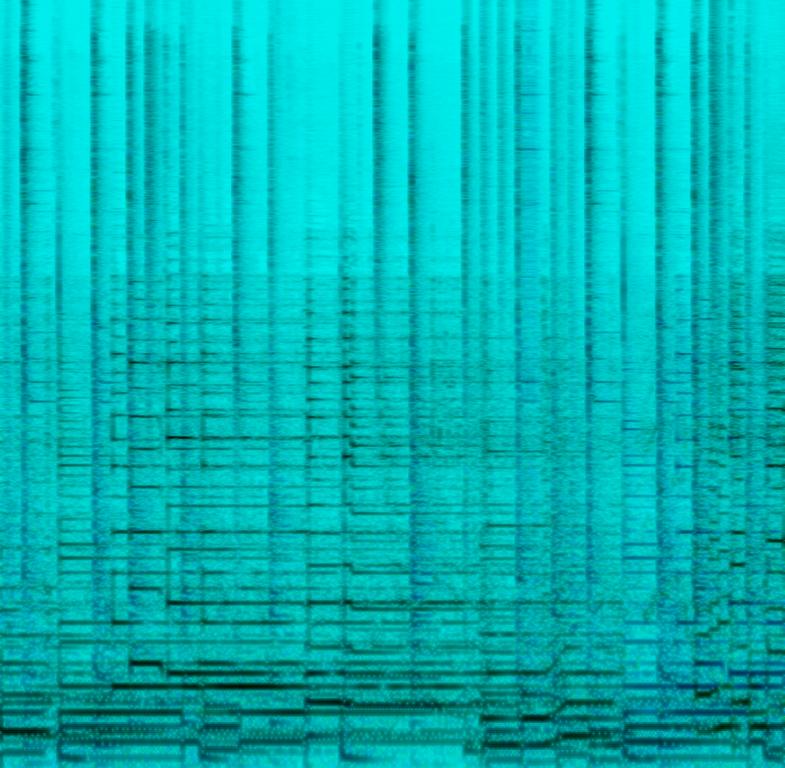
Someone is playing an e-guitar on top of another e-guitar. The guitar is full of reverb/echo. A soft drum/percussive pattern is playing along with a e-bassline. This song sounds dreamy due to the reverb and the slow melodic playing. This song may be playing in a live event.